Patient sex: F
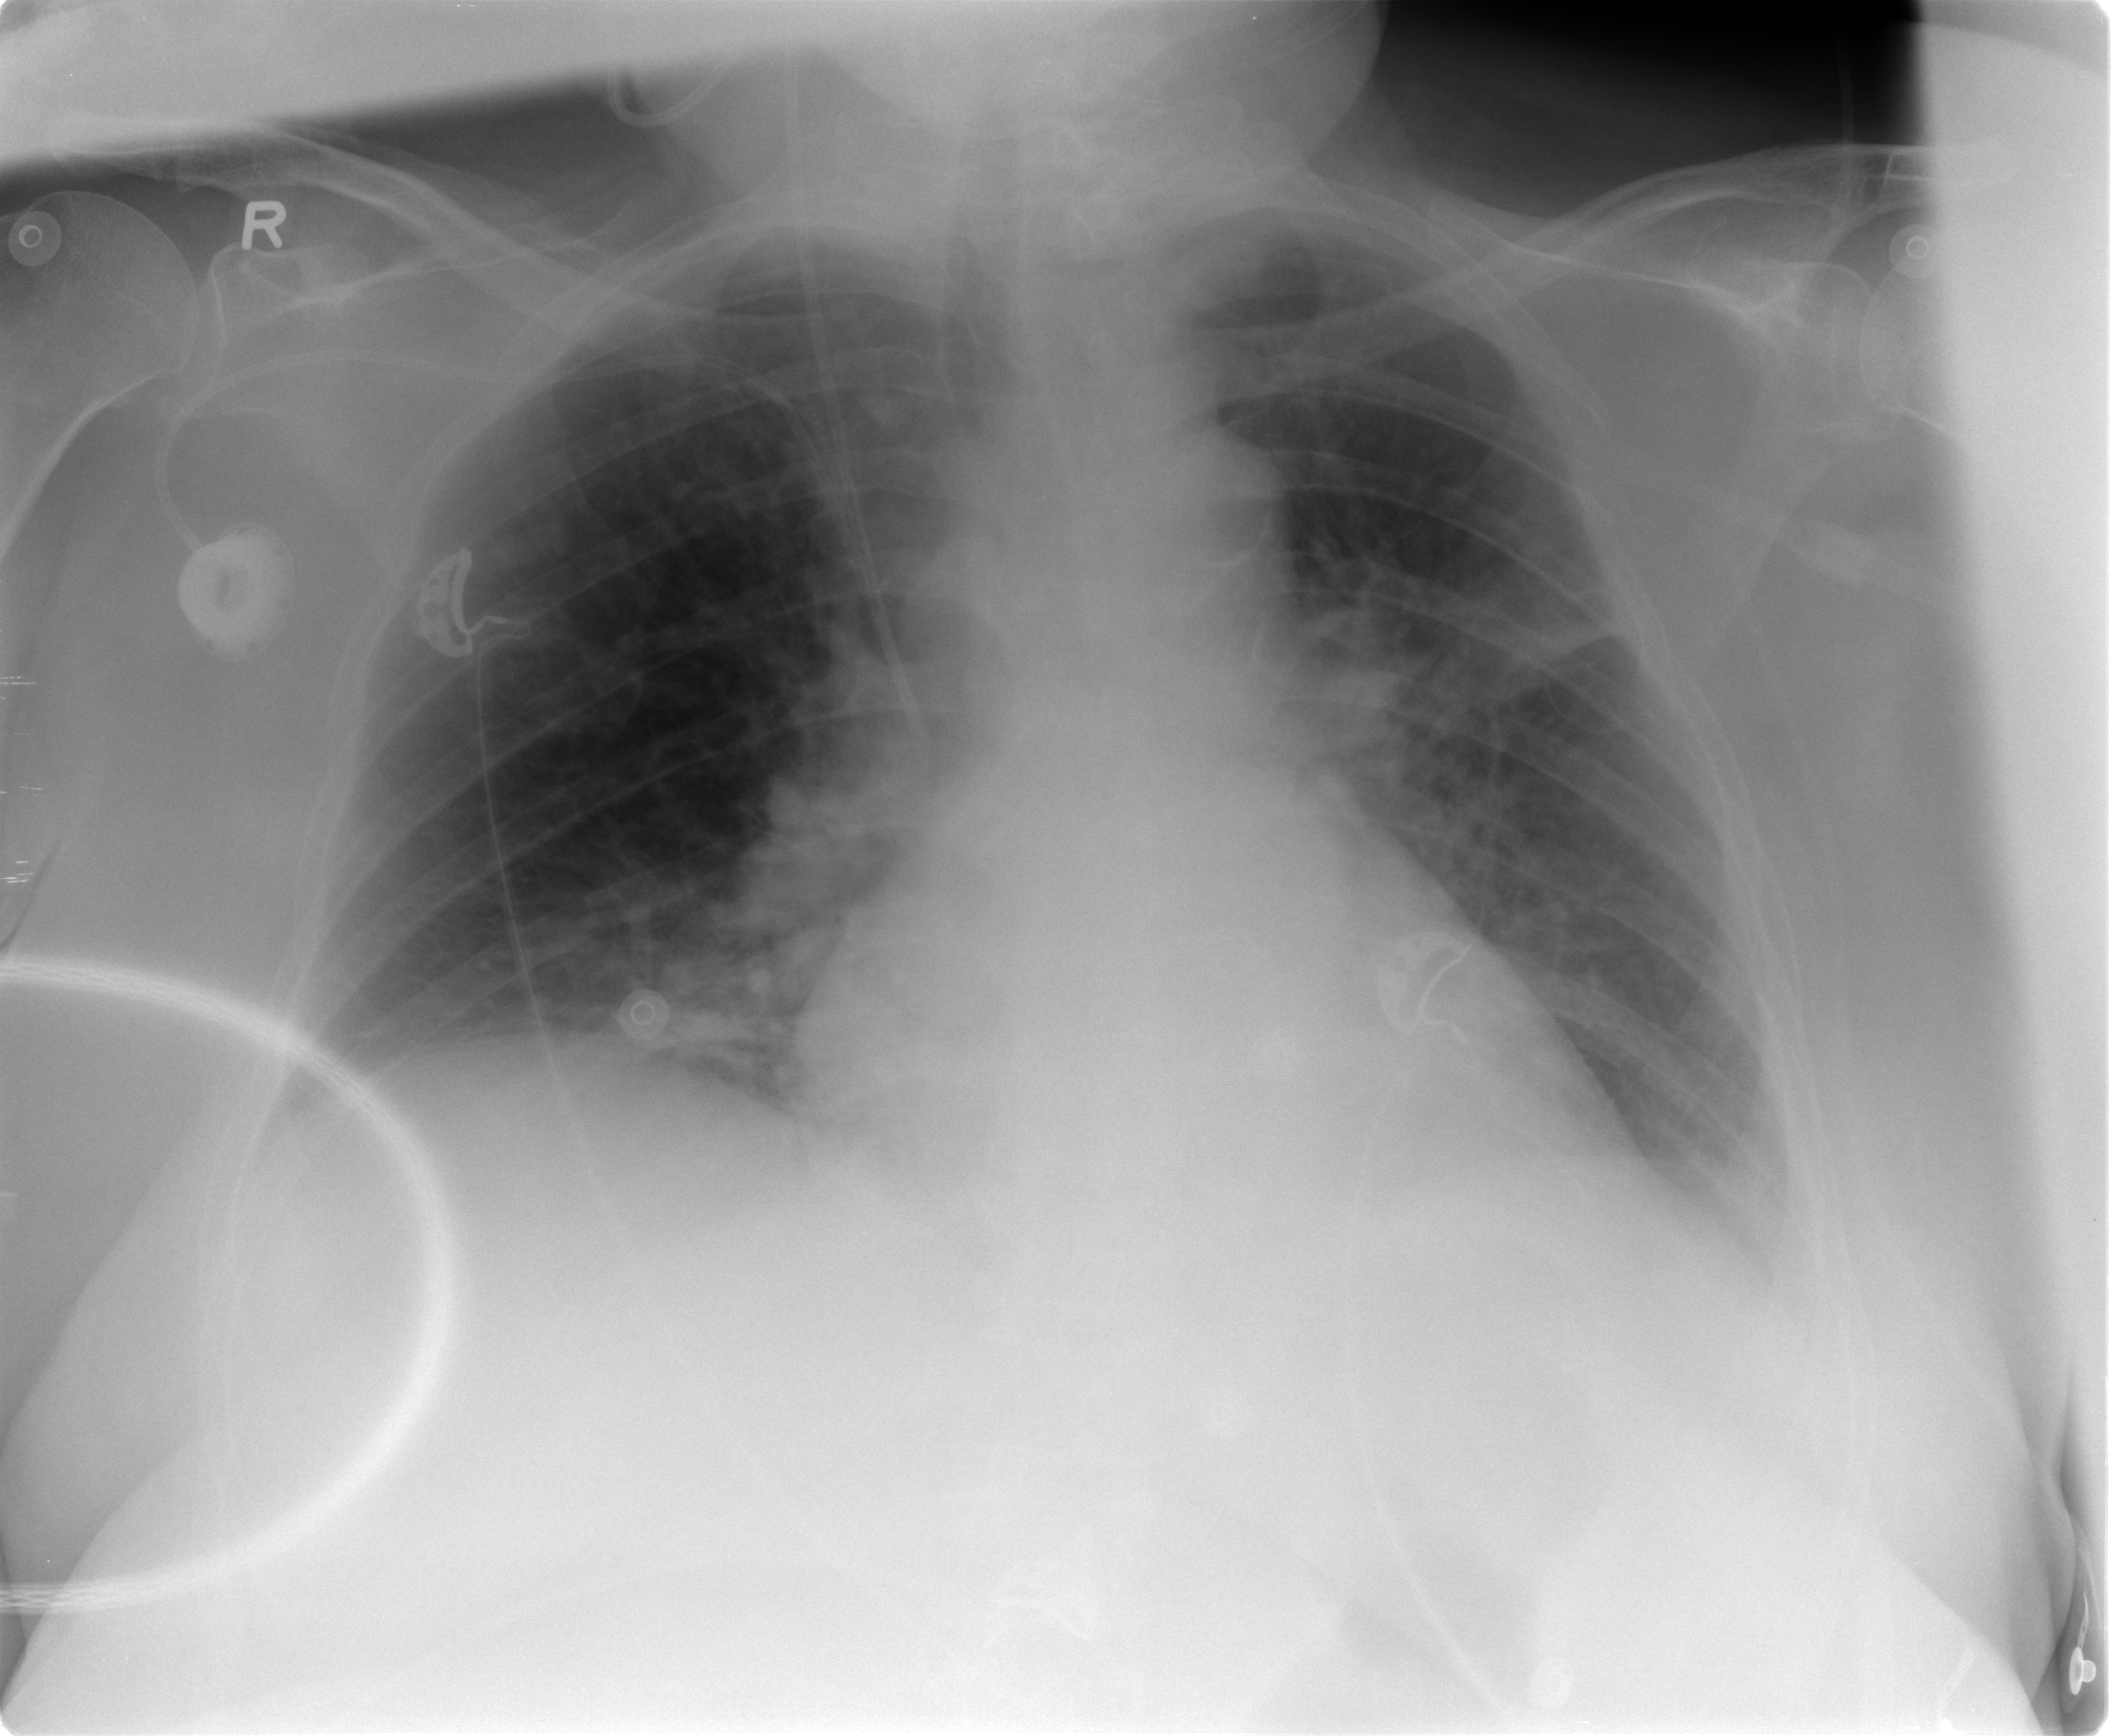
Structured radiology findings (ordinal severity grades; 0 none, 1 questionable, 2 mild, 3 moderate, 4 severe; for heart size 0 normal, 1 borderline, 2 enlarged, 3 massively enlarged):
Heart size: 1
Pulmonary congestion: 2
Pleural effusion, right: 2
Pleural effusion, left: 2
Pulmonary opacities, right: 0
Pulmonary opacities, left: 0
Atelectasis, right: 2
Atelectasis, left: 2